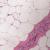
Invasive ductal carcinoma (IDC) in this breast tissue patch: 0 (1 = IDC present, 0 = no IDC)